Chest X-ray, AP view. Patient: 52 years old, sex F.
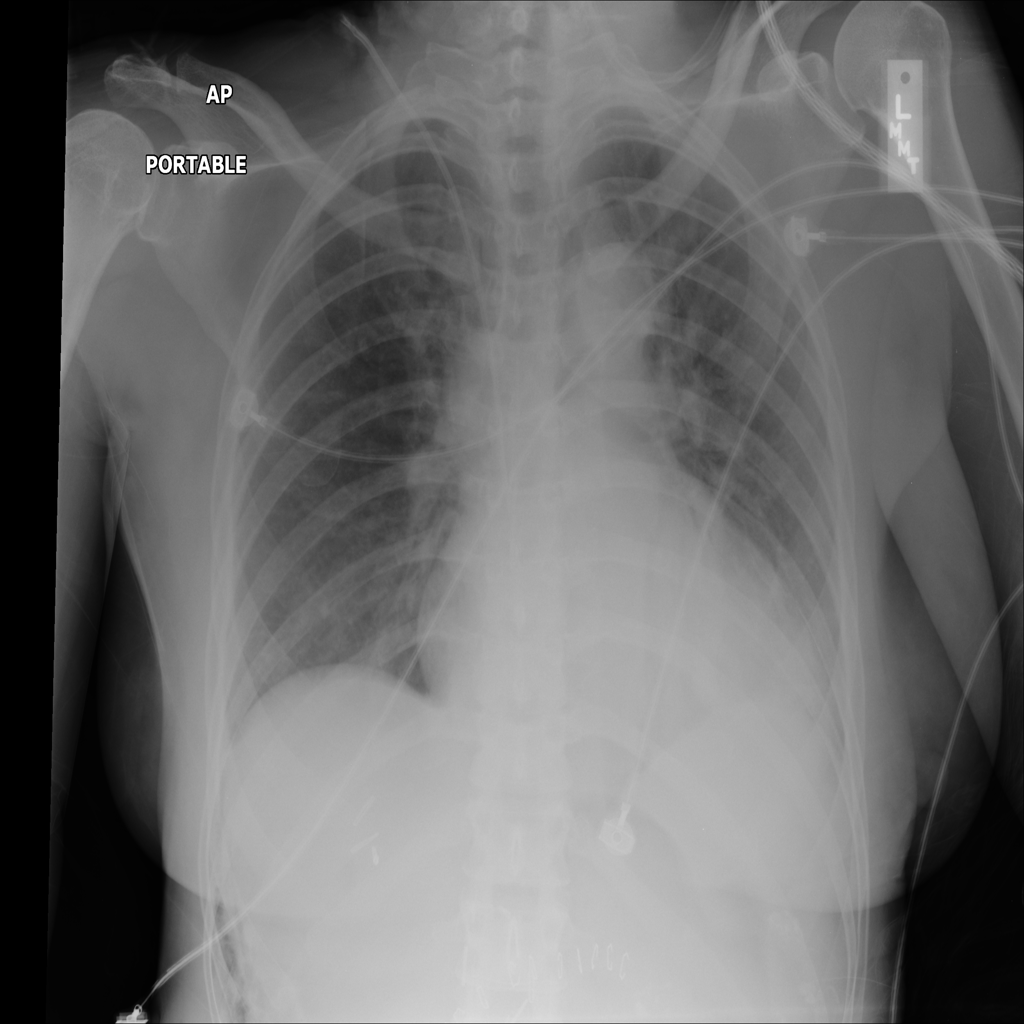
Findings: Atelectasis, Cardiomegaly, Infiltration